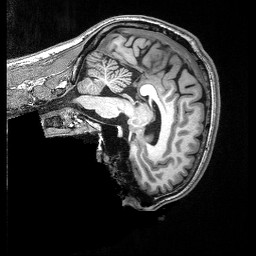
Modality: T1w
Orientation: sagittal
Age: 24
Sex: male
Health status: ill
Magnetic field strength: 3 T
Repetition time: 2.53 s
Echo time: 0.00331 s